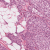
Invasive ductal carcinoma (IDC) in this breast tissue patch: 1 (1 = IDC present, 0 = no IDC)